Question: My application uses a WebView to display flash video contents. Everything seems to go smoothly
until you try to play full screen on Android ICS devices. It works fine on devices with lower version.
On ICS devices it throws a NullPointerException.
Here is my code:
'''
webView.getSettings().setJavaScriptEnabled(true);
webView.getSettings().setPluginsEnabled(true);
webView.getSettings().setLoadWithOverviewMode(true);
webView.getSettings().setUseWideViewPort(true);
webView.setVerticalScrollbarOverlay(true);
webView.setWebViewClient(new WebViewClient() {
private ProgressDialog pd;
@Override
public void onPageStarted(WebView view, String url,
Bitmap favicon) {
pd = new ProgressDialog(TrainingDetailActivity.this);
pd.setProgressStyle(ProgressDialog.STYLE_SPINNER);
pd.setMessage("Loading");
pd.show();
super.onPageStarted(view, url, favicon);
}
@Override
public void onPageFinished(WebView view, String url) {
this.dismissDialog();
super.onPageFinished(view, url);
}
@Override
public boolean shouldOverrideUrlLoading(WebView view,
String url) {
return false;
}
private void dismissDialog() {
if (pd != null) {
pd.dismiss();
pd = null;
}
}
});
webView.loadDataWithBaseURL(baseUrl, htmlstr, "text/html", "utf-8", null);
'''
After some digging, I found out that in ICS the android.webkit.PluginFullScreenHolder show() method gets called and throws
an NullExceptionPointer. The problem lays there, not on my code.
I tried some work around but none of them works.
'''
webView.setWebChromeClient(new WebChromeClient() );
'''
With this work around the NullPointerException does not occur, but the video plays with no sound, and won't switch to
Full screen mode.
I looked around stackoverflow for solutions, the closest which seems to solve my problem is this answer:
<URL>
But unfortunately the answerer didn't explain what is the variable 'base' in his code snippet and I am still stuck.
My question is, is there a way to work around this bug. Is yes, How?
Thanks in advance.

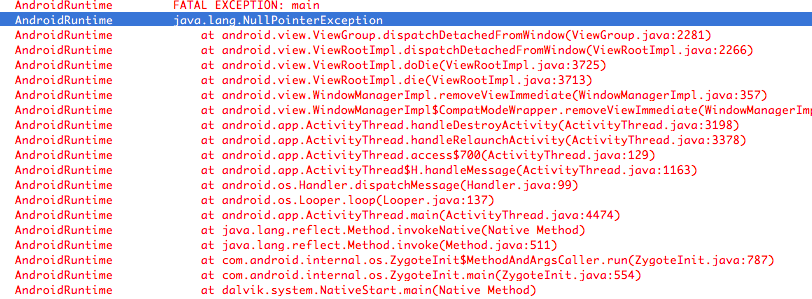
Answer: My boss gave me permission to share this with you.
I had the same issue for a long time before cobbling this together.
Create this as a class, and set the chrome client of your WebView:
'''
WebView.setWebChromeClient(...);
'''
To this:
'''
public class FullscreenableChromeClient extends WebChromeClient {
protected Activity mActivity = null;
private View mCustomView;
private WebChromeClient.CustomViewCallback mCustomViewCallback;
private int mOriginalOrientation;
private FrameLayout mContentView;
private FrameLayout mFullscreenContainer;
private static final FrameLayout.LayoutParams COVER_SCREEN_PARAMS = new FrameLayout.LayoutParams(ViewGroup.LayoutParams.MATCH_PARENT, ViewGroup.LayoutParams.MATCH_PARENT);
public FullscreenableChromeClient(Activity activity) {
this.mActivity = activity;
}
@Override
public void onShowCustomView(View view, int requestedOrientation, WebChromeClient.CustomViewCallback callback) {
if (Build.VERSION.SDK_INT >= Build.VERSION_CODES.ICE_CREAM_SANDWICH) {
if (mCustomView != null) {
callback.onCustomViewHidden();
return;
}
mOriginalOrientation = mActivity.getRequestedOrientation();
FrameLayout decor = (FrameLayout) mActivity.getWindow().getDecorView();
mFullscreenContainer = new FullscreenHolder(mActivity);
mFullscreenContainer.addView(view, COVER_SCREEN_PARAMS);
decor.addView(mFullscreenContainer, COVER_SCREEN_PARAMS);
mCustomView = view;
setFullscreen(true);
mCustomViewCallback = callback;
mActivity.setRequestedOrientation(requestedOrientation);
}
super.onShowCustomView(view, requestedOrientation, callback);
}
@Override
public void onHideCustomView() {
if (mCustomView == null) {
return;
}
setFullscreen(false);
FrameLayout decor = (FrameLayout) mActivity.getWindow().getDecorView();
decor.removeView(mFullscreenContainer);
mFullscreenContainer = null;
mCustomView = null;
mCustomViewCallback.onCustomViewHidden();
mActivity.setRequestedOrientation(mOriginalOrientation);
}
private void setFullscreen(boolean enabled) {
Window win = mActivity.getWindow();
WindowManager.LayoutParams winParams = win.getAttributes();
final int bits = WindowManager.LayoutParams.FLAG_FULLSCREEN;
if (enabled) {
winParams.flags |= bits;
} else {
winParams.flags &= ~bits;
if (mCustomView != null) {
mCustomView.setSystemUiVisibility(View.SYSTEM_UI_FLAG_VISIBLE);
} else {
mContentView.setSystemUiVisibility(View.SYSTEM_UI_FLAG_VISIBLE);
}
}
win.setAttributes(winParams);
}
private static class FullscreenHolder extends FrameLayout {
public FullscreenHolder(Context ctx) {
super(ctx);
setBackgroundColor(ctx.getResources().getColor(android.R.color.black));
}
@Override
public boolean onTouchEvent(MotionEvent evt) {
return true;
}
}
}
'''